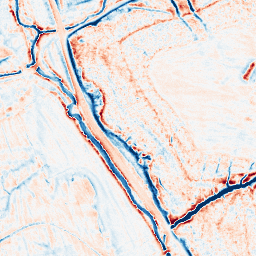
Category: edge_preserving
Decomposition family: anisotropic_diffusion
Decomposition parameters: iterations: 20
kappa: 100
gamma: 0.2
Upsampling method: bspline
Upsampling parameters: scale: 8
Upsampling scale: 8